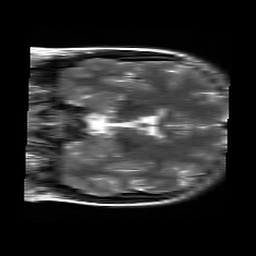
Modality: T2w
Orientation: coronal
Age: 21
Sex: female
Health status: healthy
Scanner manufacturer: siemens
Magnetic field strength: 3 T
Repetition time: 4.01 s
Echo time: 0.116 s